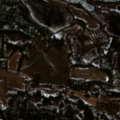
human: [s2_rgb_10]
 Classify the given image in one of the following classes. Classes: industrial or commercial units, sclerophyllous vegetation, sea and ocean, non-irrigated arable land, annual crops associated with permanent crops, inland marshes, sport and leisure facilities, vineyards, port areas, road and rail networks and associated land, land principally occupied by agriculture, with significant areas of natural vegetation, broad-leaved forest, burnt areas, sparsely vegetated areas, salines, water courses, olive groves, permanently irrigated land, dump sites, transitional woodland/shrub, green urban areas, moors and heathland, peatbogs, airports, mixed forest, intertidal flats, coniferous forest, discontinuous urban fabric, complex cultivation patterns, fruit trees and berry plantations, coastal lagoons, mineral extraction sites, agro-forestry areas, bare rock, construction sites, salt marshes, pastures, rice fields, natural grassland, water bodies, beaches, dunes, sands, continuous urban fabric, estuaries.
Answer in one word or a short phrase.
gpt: land principally occupied by agriculture, with significant areas of natural vegetation, coniferous forest, transitional woodland/shrub, peatbogs